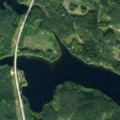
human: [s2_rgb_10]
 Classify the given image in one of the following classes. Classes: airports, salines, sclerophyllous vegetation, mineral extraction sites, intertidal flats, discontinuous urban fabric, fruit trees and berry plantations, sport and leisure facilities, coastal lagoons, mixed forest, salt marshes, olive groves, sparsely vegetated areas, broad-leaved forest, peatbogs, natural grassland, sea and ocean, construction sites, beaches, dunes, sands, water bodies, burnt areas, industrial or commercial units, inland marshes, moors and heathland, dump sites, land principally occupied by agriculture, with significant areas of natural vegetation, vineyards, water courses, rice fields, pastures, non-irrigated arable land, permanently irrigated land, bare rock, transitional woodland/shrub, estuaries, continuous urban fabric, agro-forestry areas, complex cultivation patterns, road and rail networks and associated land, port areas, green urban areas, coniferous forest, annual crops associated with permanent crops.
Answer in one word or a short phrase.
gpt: coniferous forest, mixed forest, transitional woodland/shrub, water bodies